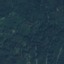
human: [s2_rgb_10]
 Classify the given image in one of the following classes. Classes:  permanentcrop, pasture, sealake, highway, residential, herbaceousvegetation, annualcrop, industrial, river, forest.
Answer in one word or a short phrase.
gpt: Forest